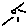
Label: sun